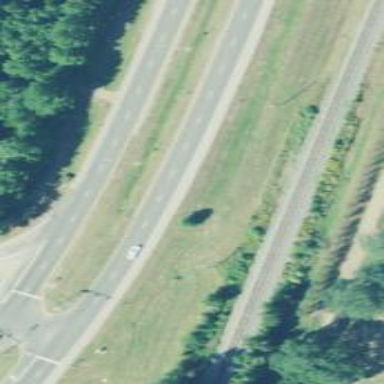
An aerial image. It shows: Expressway with asphalt surface categorized as trunk highway.